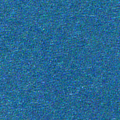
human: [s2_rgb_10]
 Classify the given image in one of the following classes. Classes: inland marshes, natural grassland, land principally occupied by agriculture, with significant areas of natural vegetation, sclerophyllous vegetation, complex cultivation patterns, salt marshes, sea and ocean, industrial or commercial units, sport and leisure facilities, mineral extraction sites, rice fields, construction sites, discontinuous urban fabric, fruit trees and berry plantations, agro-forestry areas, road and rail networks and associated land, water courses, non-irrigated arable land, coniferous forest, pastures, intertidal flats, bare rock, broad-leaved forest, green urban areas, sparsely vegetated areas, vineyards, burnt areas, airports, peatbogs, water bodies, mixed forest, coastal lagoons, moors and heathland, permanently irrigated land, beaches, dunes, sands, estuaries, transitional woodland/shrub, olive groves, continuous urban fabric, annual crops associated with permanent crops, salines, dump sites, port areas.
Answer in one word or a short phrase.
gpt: sea and ocean